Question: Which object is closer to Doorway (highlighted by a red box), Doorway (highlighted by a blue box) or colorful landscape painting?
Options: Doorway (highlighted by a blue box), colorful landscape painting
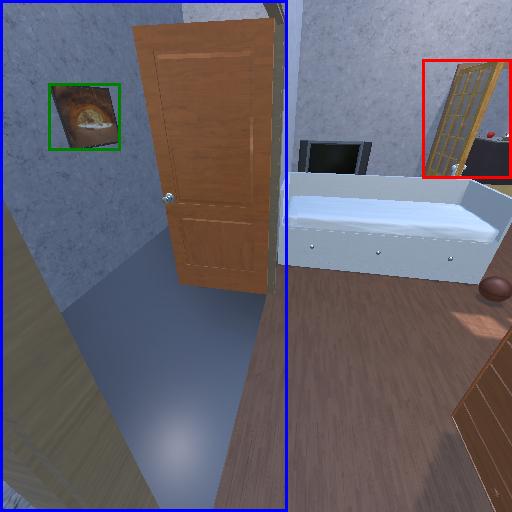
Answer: Doorway (highlighted by a blue box)